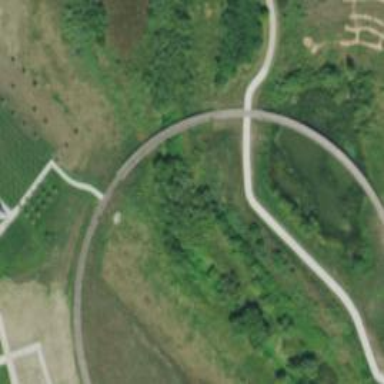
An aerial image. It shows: Footway bridge.